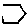
Label: hexagon